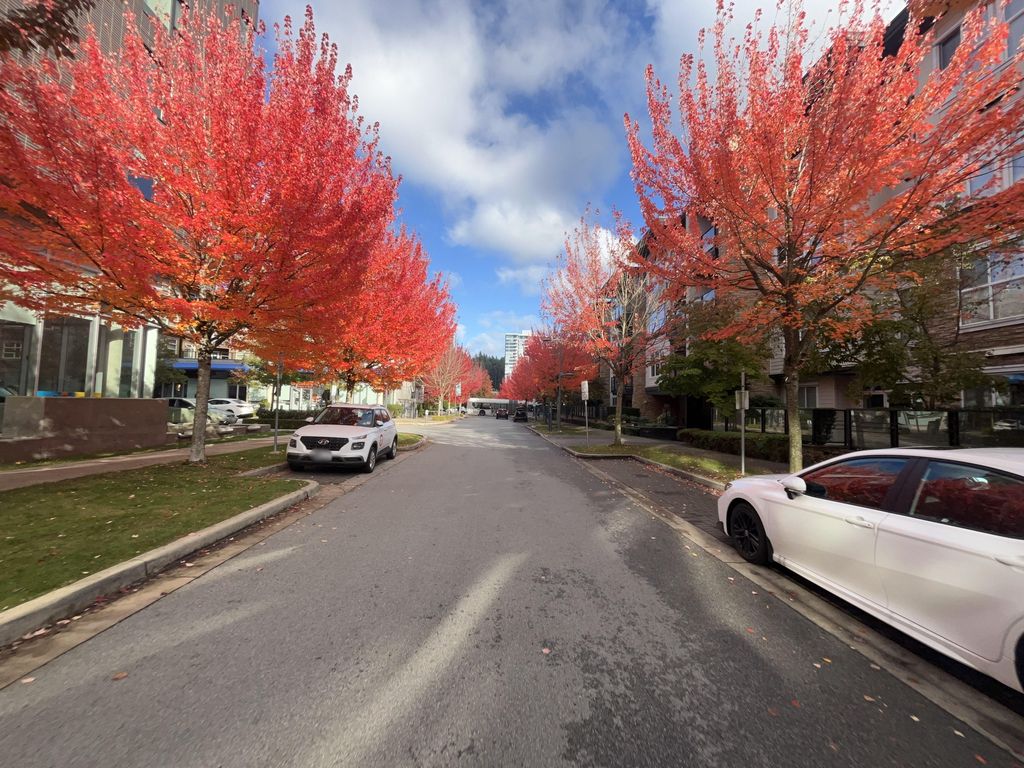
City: vancouver